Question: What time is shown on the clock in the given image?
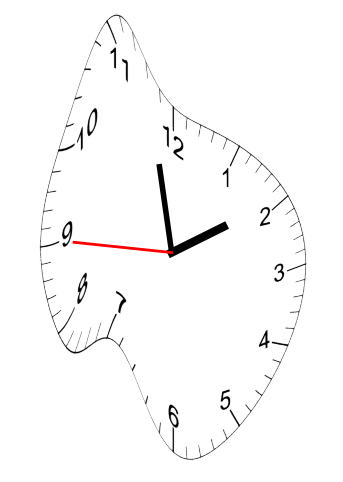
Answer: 01:57:45